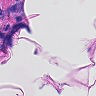
Metastatic tissue present: no